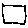
Label: square